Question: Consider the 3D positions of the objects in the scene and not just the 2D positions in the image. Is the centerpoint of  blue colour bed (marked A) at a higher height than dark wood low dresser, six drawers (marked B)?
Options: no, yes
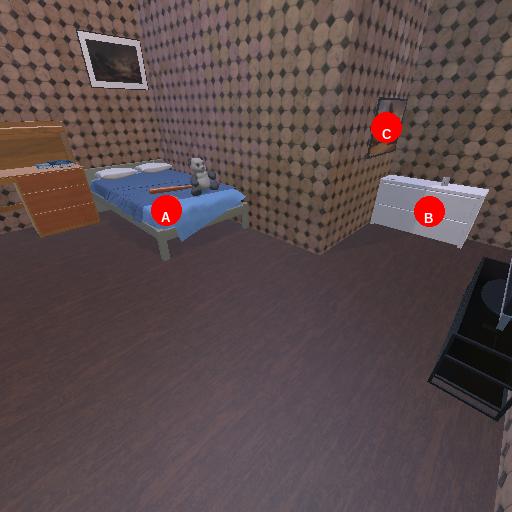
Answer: no